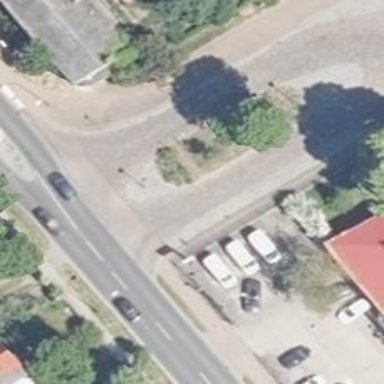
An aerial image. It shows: Emergency access point on the road.